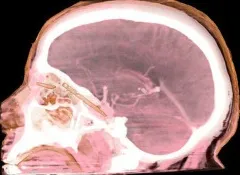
Pre-op CTA 3D reconstruction lateral view.
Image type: radiology (ct)